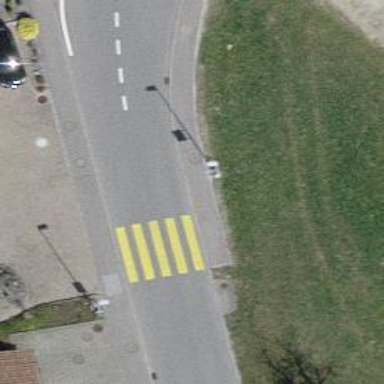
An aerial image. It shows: Pedestrian crossing with zebra markings on the footway.